Aerial crown-view tile of a tropical tree (Barro Colorado Island, Panama), acquired 20250217:
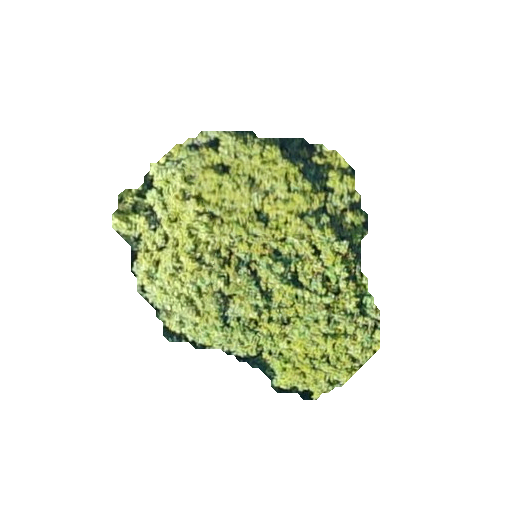
Species: Protium stevensonii
GBIF accepted scientific name: Tetragastris panamensis
Crown area: 74.253 m²